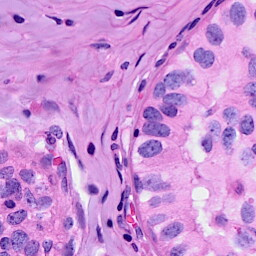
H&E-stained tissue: Breast